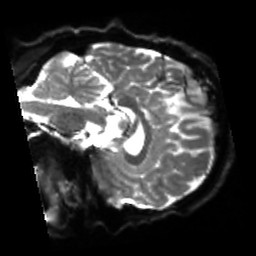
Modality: sbref
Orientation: sagittal
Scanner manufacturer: siemens
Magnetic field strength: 3 T
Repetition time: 4 s
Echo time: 0.0594 s